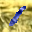
Label: 1